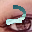
Label: 2